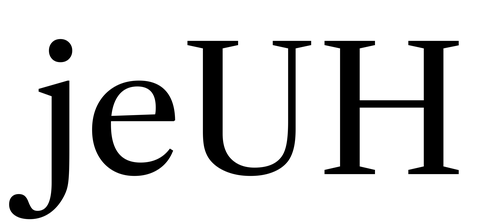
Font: LibreCaslonText_Regular